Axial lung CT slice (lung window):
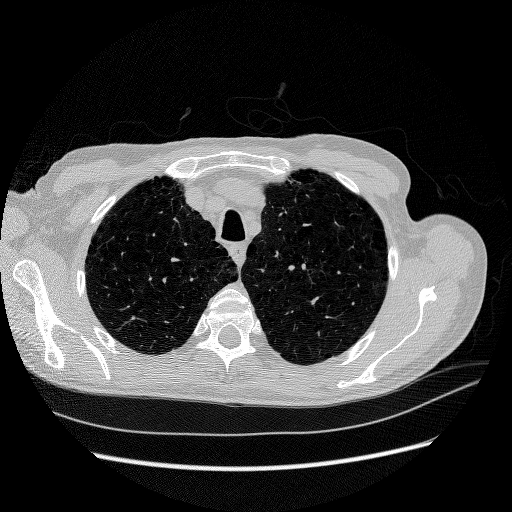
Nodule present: no